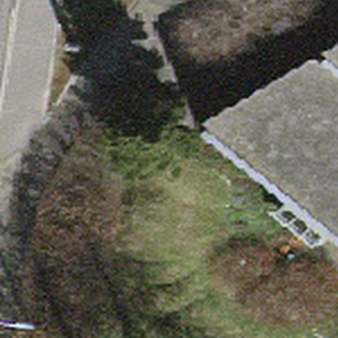
Label: other